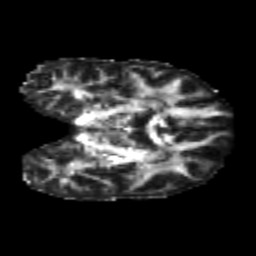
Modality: FA
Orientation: coronal
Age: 20
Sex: male
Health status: healthy
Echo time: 0.074 s